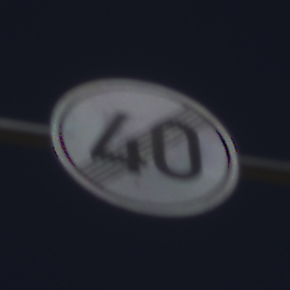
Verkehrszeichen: EndeGeschwindigkeit40
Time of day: Midday
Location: Outdoor (Nature)
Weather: Clear
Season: NotSpecified
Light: Natural